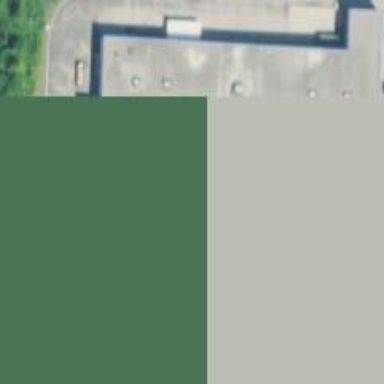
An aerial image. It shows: Outdoor shop located inside building.